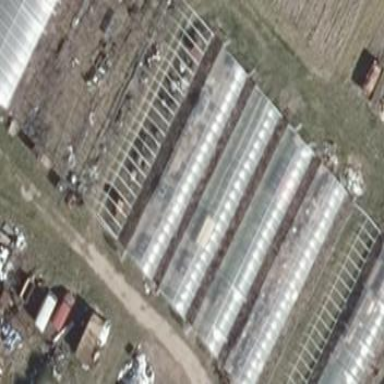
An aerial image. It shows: Greenhouse.